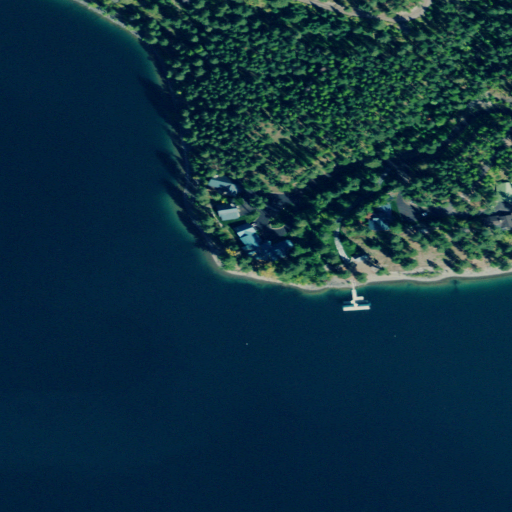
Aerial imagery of cape in Montana named Hell Roaring Point containing open water, evergreen forest, open development, low intensity development, medium intensity development, and herbaceous wetlands